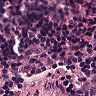
Metastatic tissue present: no